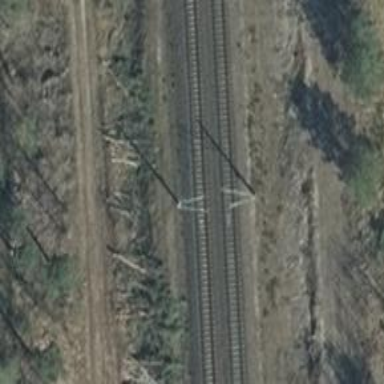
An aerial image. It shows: Railway milestone with catenary mast.